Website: home-depot
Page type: account-selection
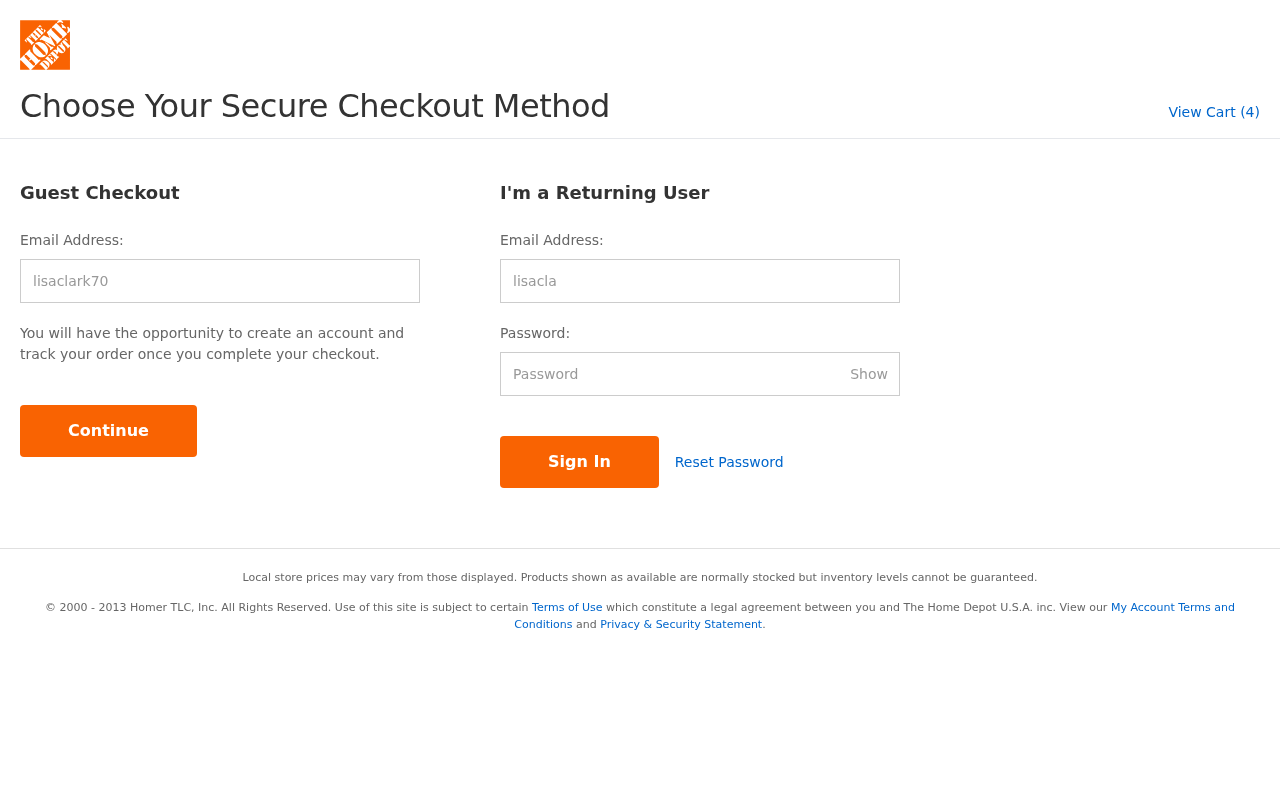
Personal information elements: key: PII_LOGIN_USERNAME
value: lisaclark70
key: PII_LOGIN_USERNAME2
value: lisaclark70
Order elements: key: ORDER_NUM_ITEMS
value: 4